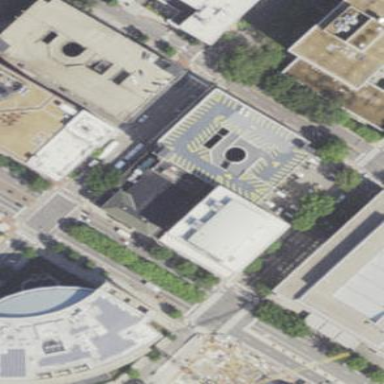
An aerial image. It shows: Theater building.